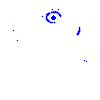
Particle: kaon